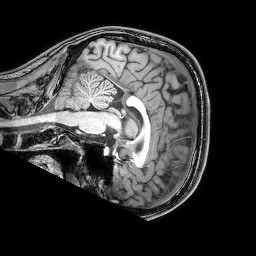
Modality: T1w
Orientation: sagittal
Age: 18
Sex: male